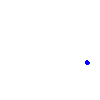
Particle: electron